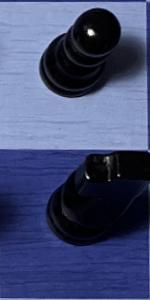
Label: Knight_Black